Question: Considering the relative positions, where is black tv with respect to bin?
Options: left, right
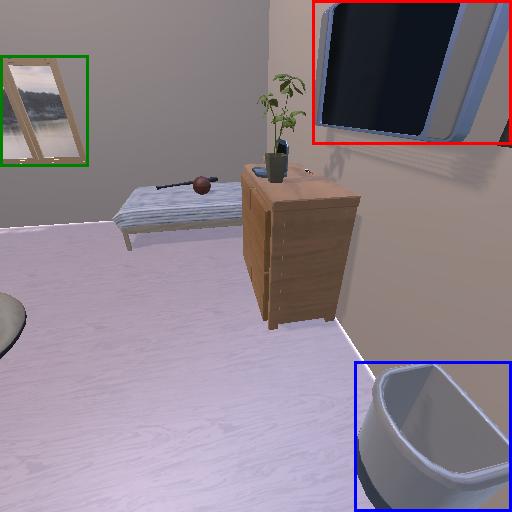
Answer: left